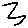
Label: zigzag